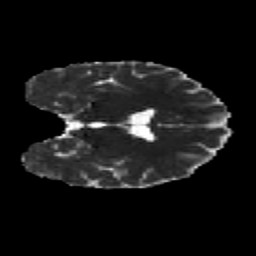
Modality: MD
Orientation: coronal
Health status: healthy
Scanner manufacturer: philips
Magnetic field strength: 3 T
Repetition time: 9.75 s
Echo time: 0.092 s